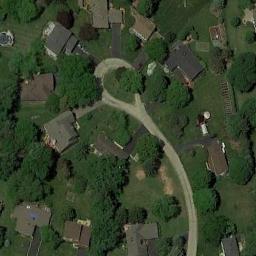
Label: residential